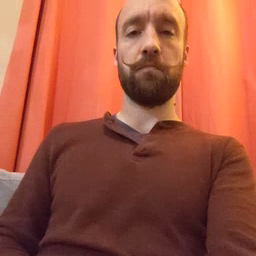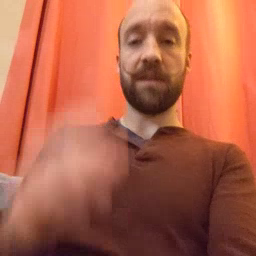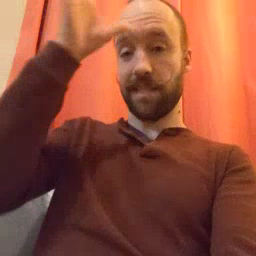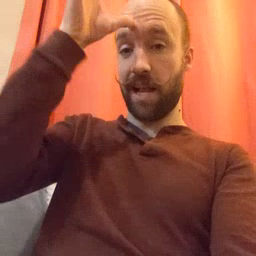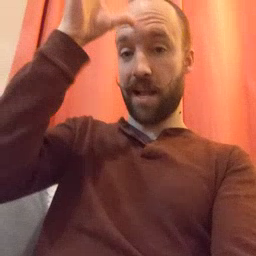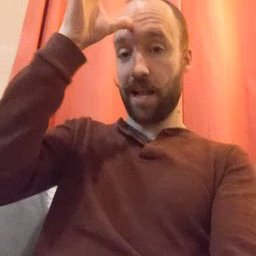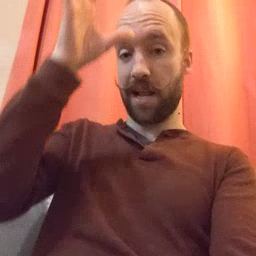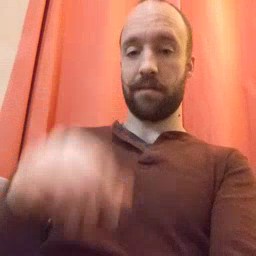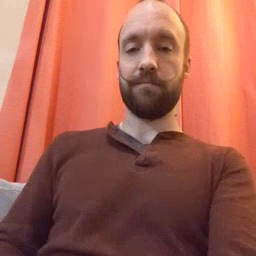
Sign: dad